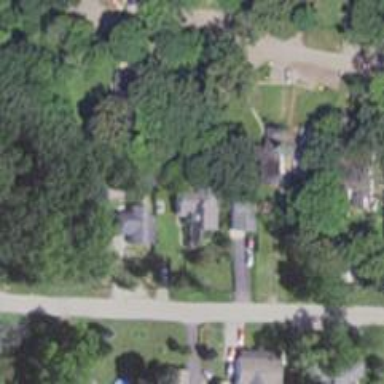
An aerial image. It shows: Residential road.